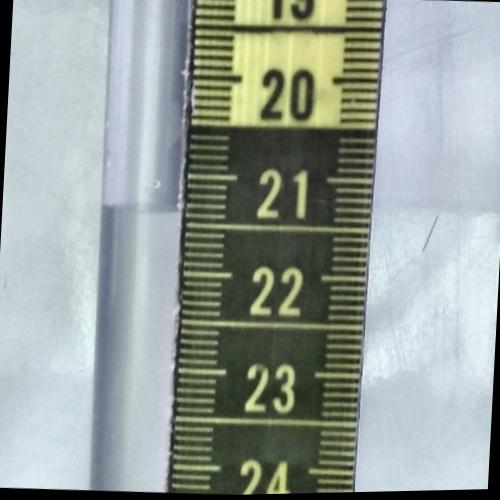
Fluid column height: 21.4 cm